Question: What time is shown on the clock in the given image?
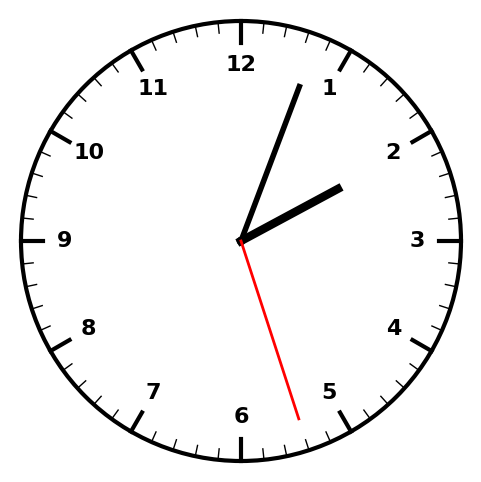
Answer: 02:03:27